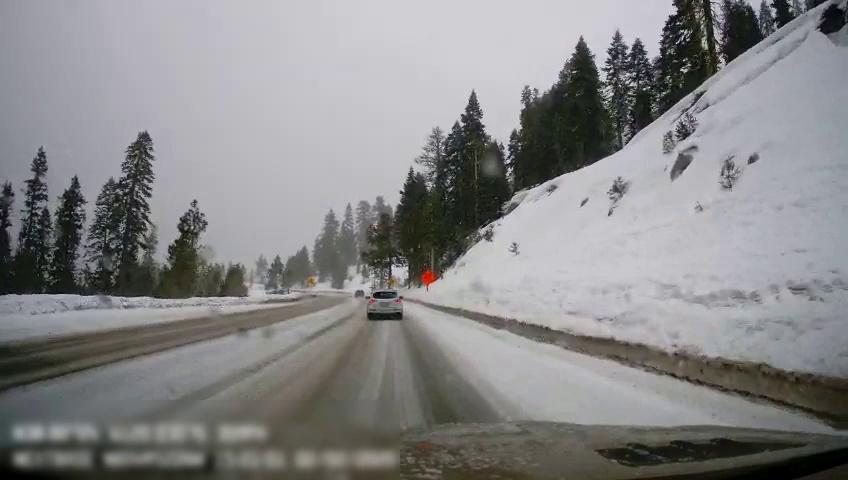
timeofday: Day
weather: Snowy
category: Drivable Space
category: Vehicles | SUV
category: Vehicles | Car
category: Traffic | Signs